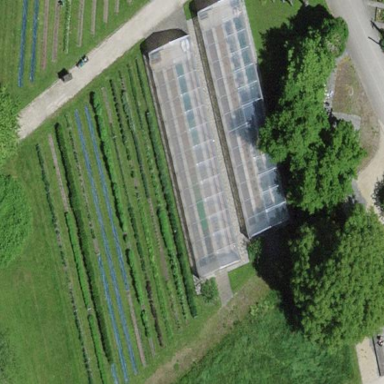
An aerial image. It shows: Area dedicated to greenhouse horticulture.